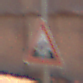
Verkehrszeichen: BeweglicheBruecke
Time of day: MorningAfternoon
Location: Outdoor (Nature)
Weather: Clear
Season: Summer
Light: Natural